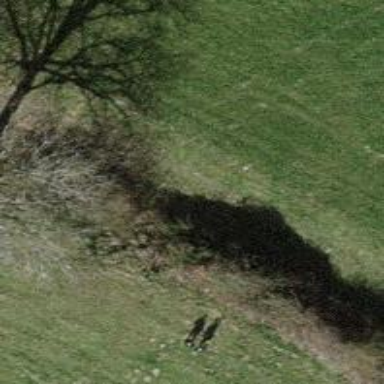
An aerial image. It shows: Grass track with grade5 tracktype.